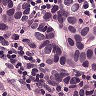
Metastatic tissue present: yes